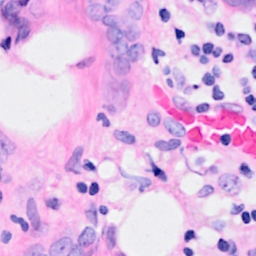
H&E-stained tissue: Breast